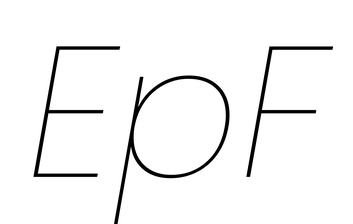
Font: Poppins-ThinItalic